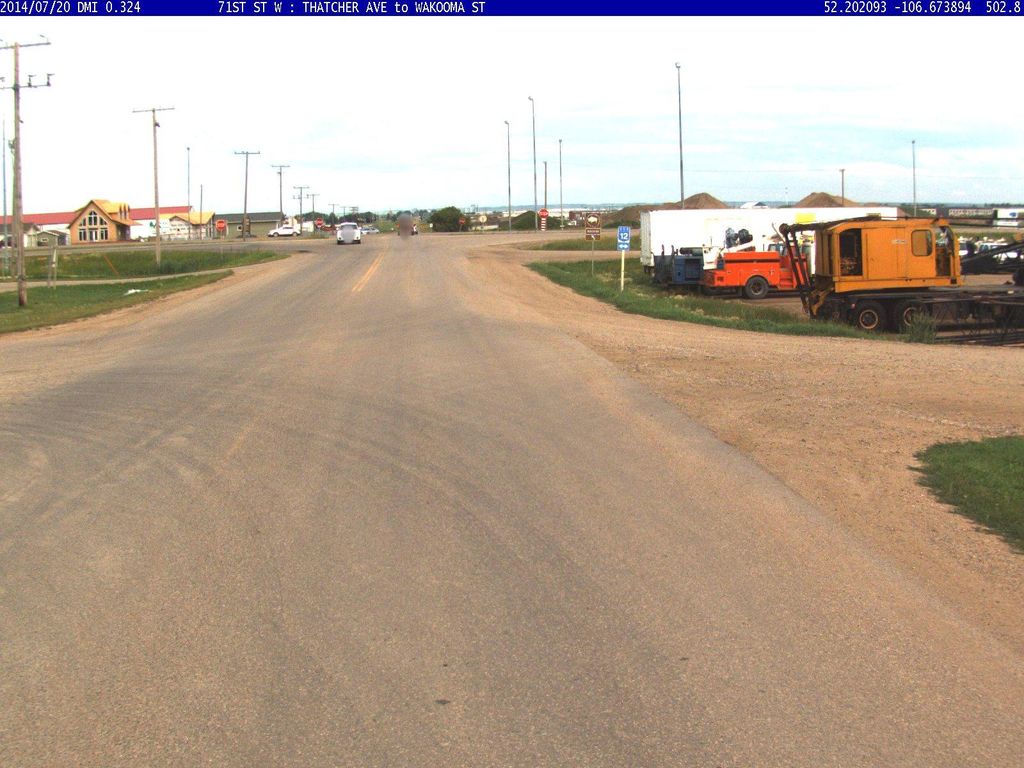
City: saskatoon